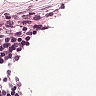
Metastatic tissue present: no